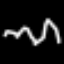
Label: squiggle